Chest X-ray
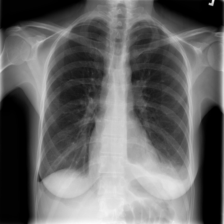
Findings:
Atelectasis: positive
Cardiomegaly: negative
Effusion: positive
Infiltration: negative
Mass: negative
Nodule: negative
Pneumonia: negative
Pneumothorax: positive
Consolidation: negative
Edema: negative
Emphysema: negative
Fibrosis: negative
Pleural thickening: positive
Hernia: negative